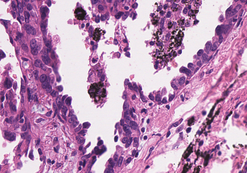
Tumor epithelial tissue: yes
Tumor-associated stroma tissue: yes
Normal tissue: no